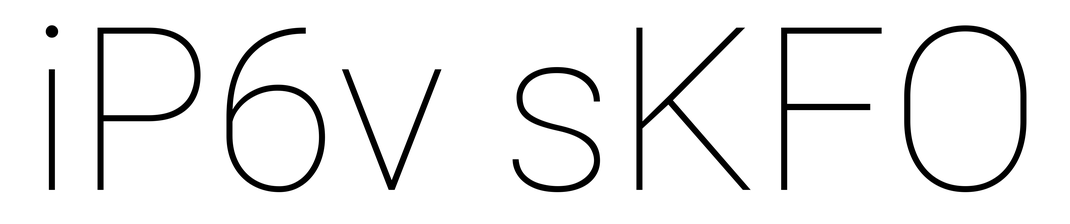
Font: Roboto_Thin